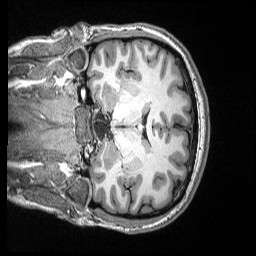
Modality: T1w
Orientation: coronal
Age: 23
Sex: female